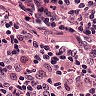
Metastatic tissue present: no